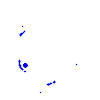
Particle: electron